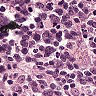
Metastatic tissue present: no